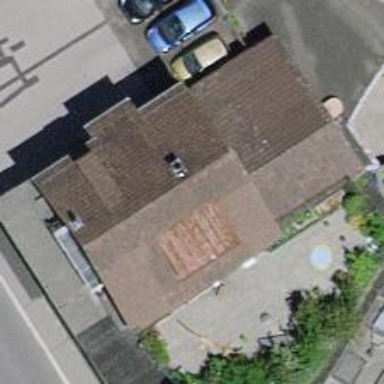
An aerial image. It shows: Car repair shop.